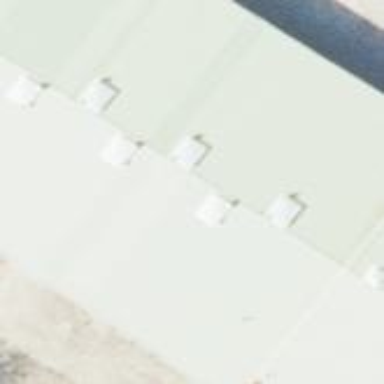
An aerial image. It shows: Industrial building.